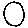
Label: circle